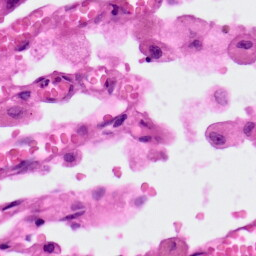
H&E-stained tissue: Lung